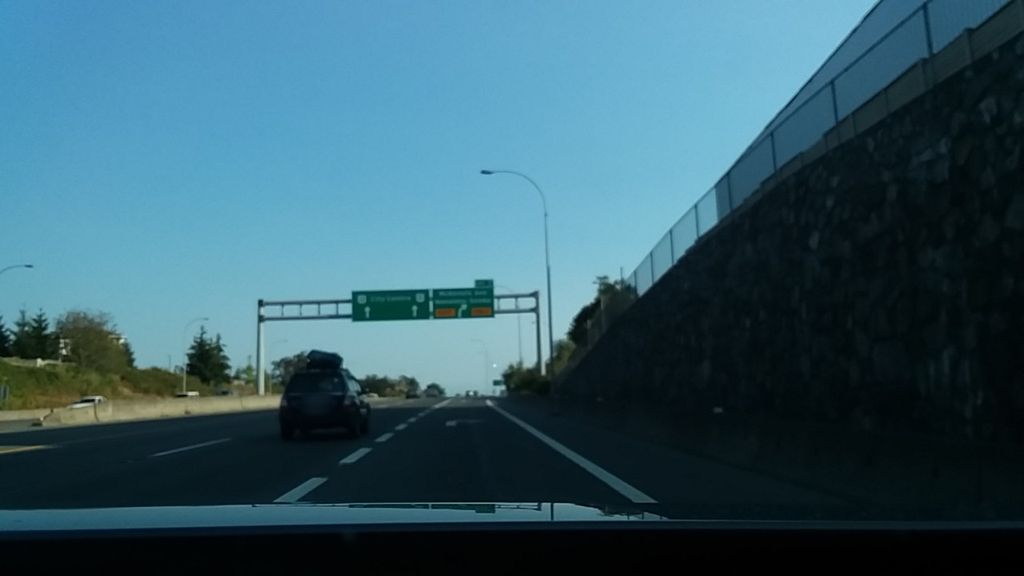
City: victoria